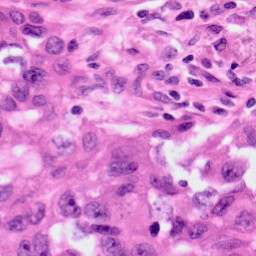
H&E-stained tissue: Lung